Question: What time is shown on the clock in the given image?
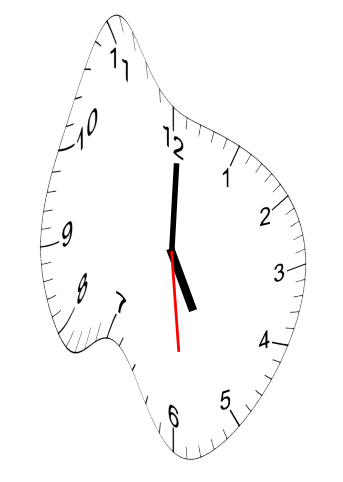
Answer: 05:00:29